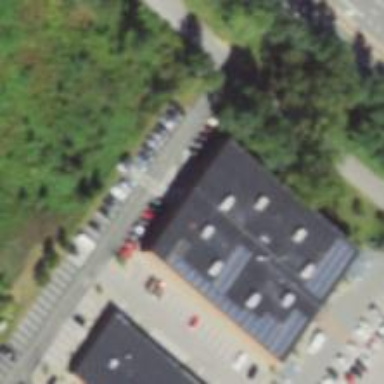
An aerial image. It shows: Building.